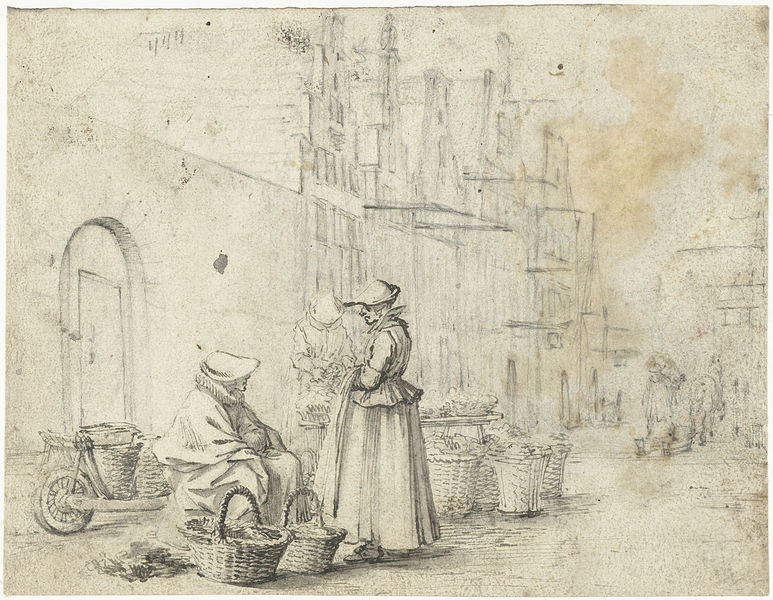
Titel: Markt in Haarlem
Künstler: Gerard ter (II) Borch
Standort: Amsterdam
Institution: Rijksmuseum
Schlagwörter: frauen, frau, hut, skizze, straße, tür, zeichnung, obst, gemüse, fassaden, körbe, markt, rad, wagen, tor, verkäufer, stadtmauer, verkaufen, waren, rod